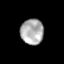
Tissue: skin
Cell type: Epithelial cells
Senescence score: 0.2769
Nuclear area (px): 574
Mean DAPI intensity: 172.948